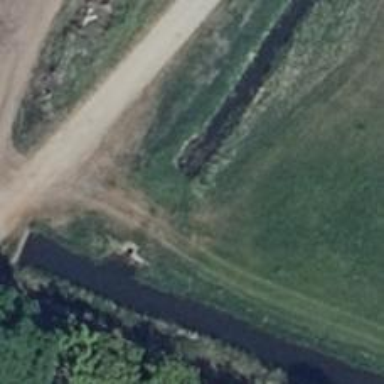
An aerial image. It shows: Culvert tunnel.